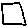
Label: square